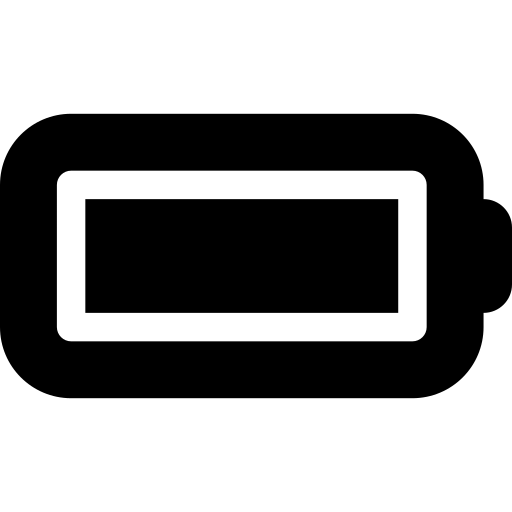
Tags: icon, FontAwesome, fa-icon, solid, battery, full